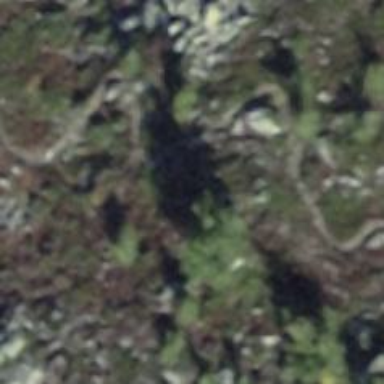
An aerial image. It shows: Rocky path.